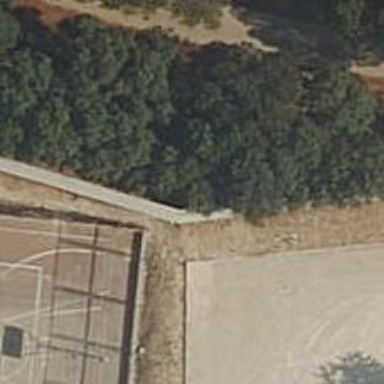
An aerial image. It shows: Wall barrier.